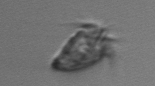
Label: Paratontonia_gracillima